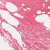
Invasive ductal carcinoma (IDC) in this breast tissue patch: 0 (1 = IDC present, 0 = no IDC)